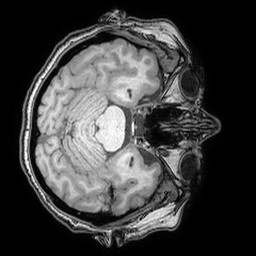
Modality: T1w
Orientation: axial
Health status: ill
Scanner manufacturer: philips
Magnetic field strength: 3 T
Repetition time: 0.007 s
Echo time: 0.0035 s